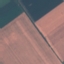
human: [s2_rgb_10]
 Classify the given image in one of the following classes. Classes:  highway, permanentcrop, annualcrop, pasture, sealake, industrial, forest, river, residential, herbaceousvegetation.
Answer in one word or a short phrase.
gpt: AnnualCrop